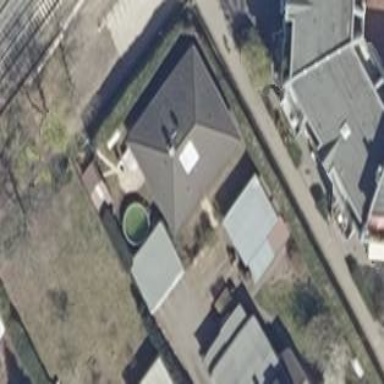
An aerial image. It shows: Detached building with hipped roof shape.